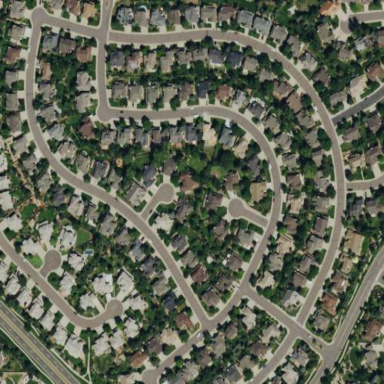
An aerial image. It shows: This residential area consists of single-family homes.